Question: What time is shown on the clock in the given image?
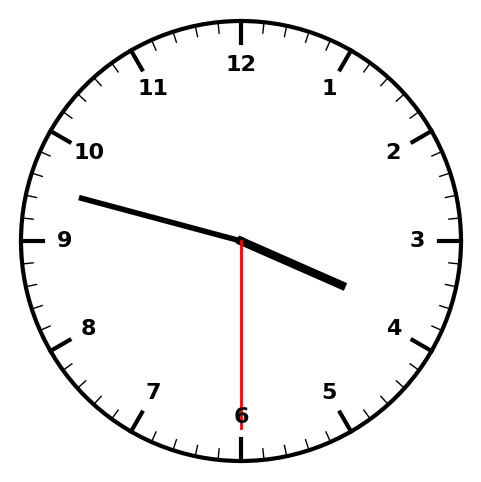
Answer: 03:47:30